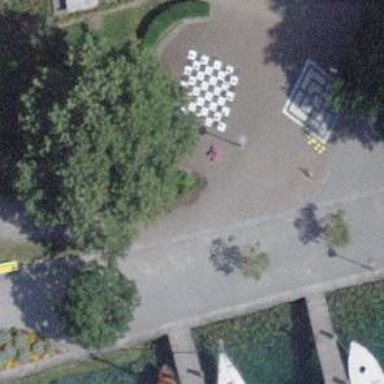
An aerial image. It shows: Playground with springy equipment.